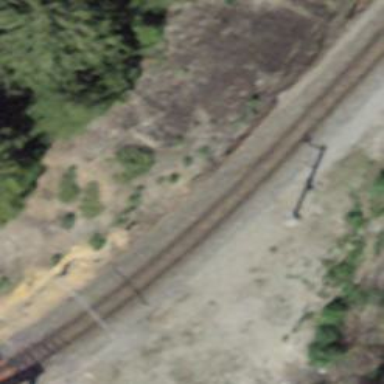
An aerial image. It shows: Narrow-gauge railway track with 1 electrified contact line.